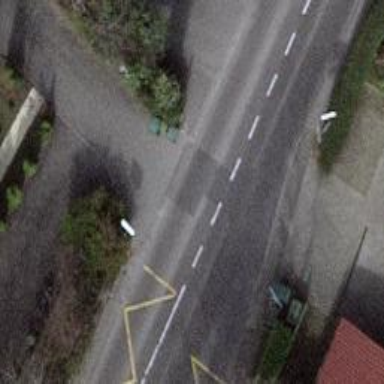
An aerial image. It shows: Road serving as parking aisle.